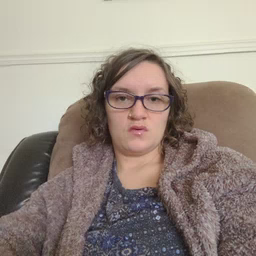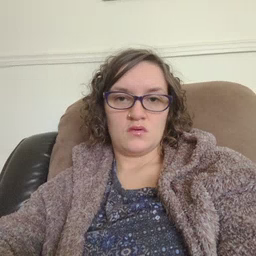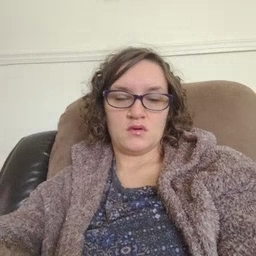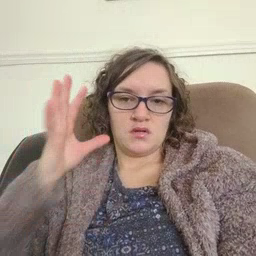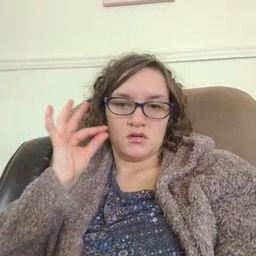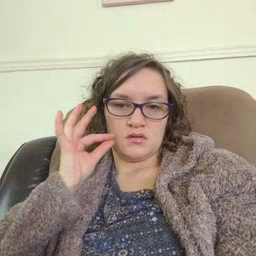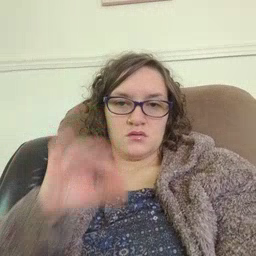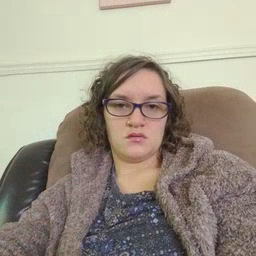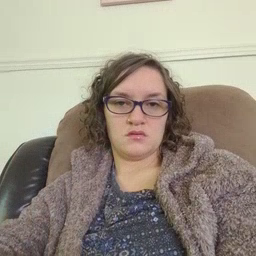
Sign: cat